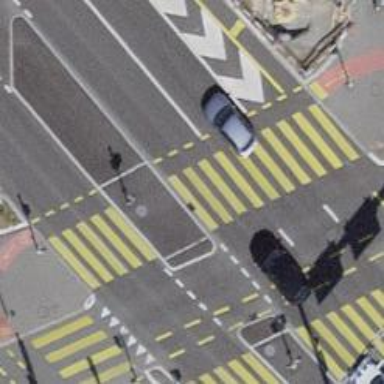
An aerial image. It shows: Road crossing with traffic signals.